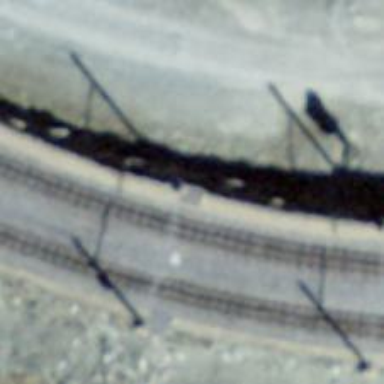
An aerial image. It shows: Retaining wall.